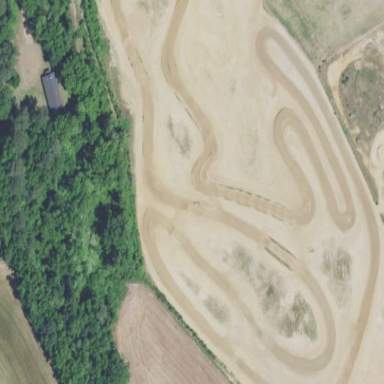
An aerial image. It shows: Motocross raceway for thrilling motocross sports.